Question: I am trying to learn Rspec. My ruby project in eclipse is as follows -

The code-
'''
require 'rspec'
require './RubyOffRailsTuts/classes/furlong'
describe Furlong do
end
'''
The error-
'''
/RubyOffRailsTuts/specs/furlong_spec.rb:6:in '<main>': undefined
method 'describe' for main:Object (NoMethodError)
'''
Did not get any useful answers online. How do I fix this problem ?
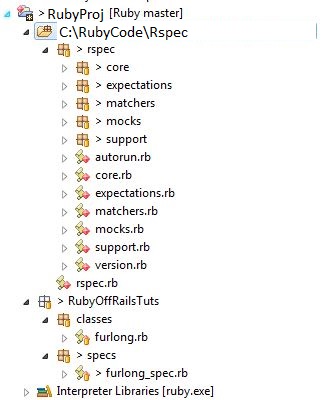
Answer: ## The solution
Call 'RSpec.describe' instead of just 'describe'.
'''
require 'rspec'
require './RubyOffRailsTuts/classes/furlong'
RSpec.describe Furlong do
end
'''
### The reason it works
You can tell from the error message "" that the underlying problem is that you are trying to call 'describe' on the the basic Object 'main', which does not have a 'describe' method.